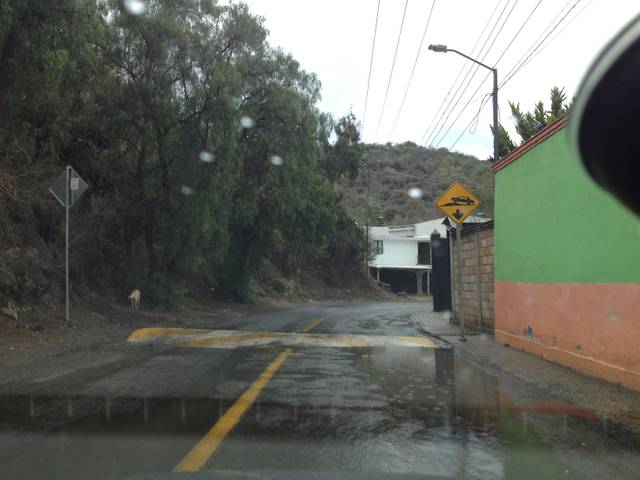
Region: Mexico
Coordinates: 21.033, -101.259